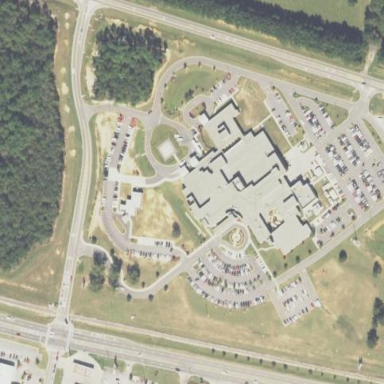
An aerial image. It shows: Healthcare facility identified as hospital.